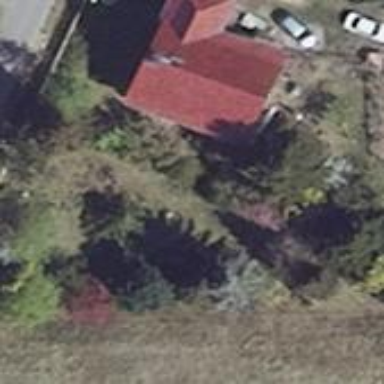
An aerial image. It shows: Simple and straightforward house.